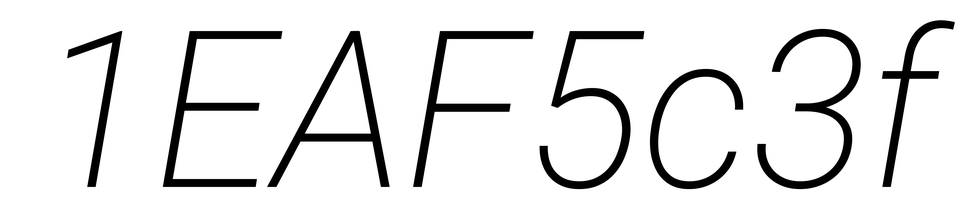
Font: Roboto-Italic_ExtraLight_Italic